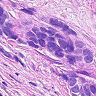
Metastatic tissue present: yes